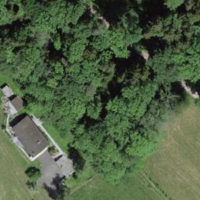
EUNIS habitat code: 44
Species observed at this site:
Lysimachia vulgaris